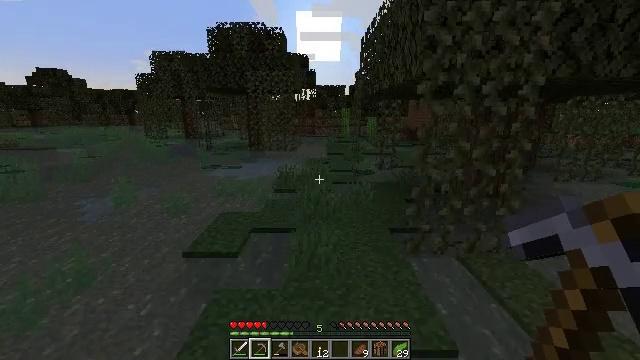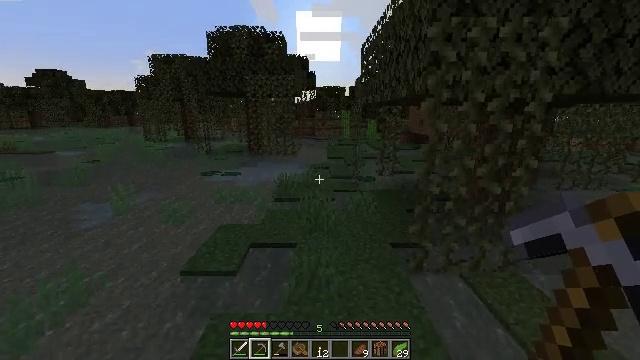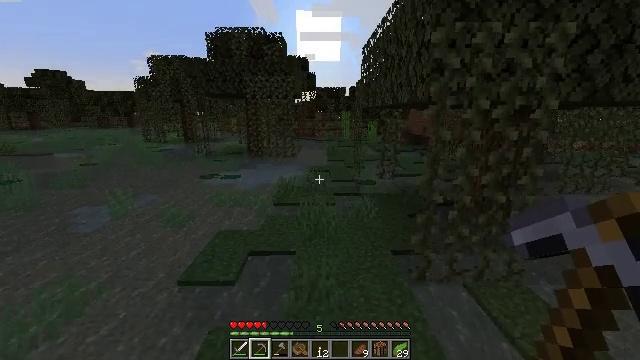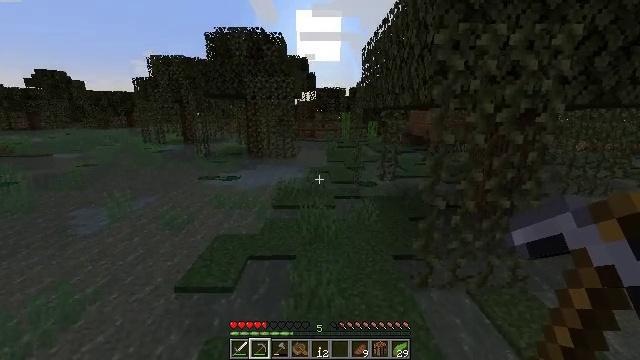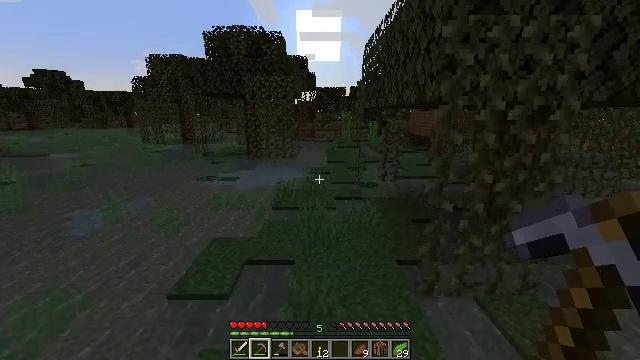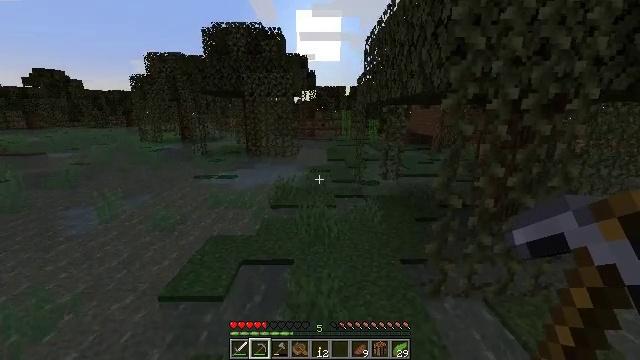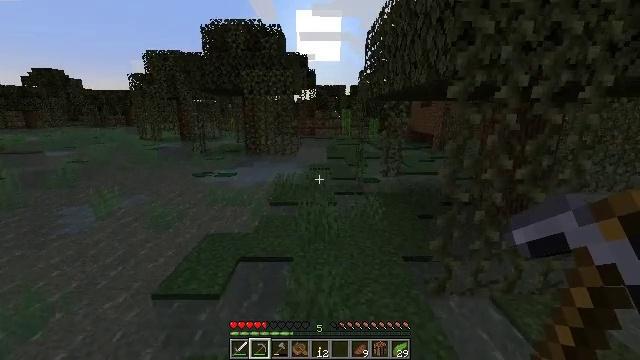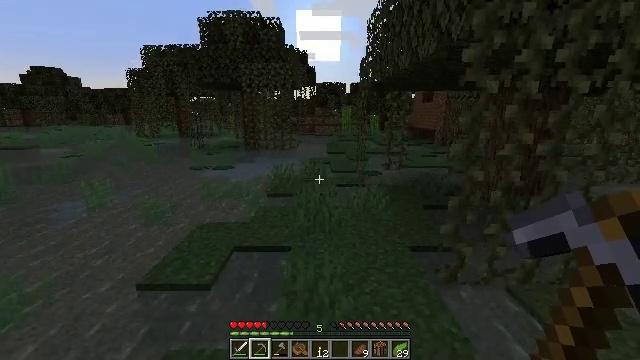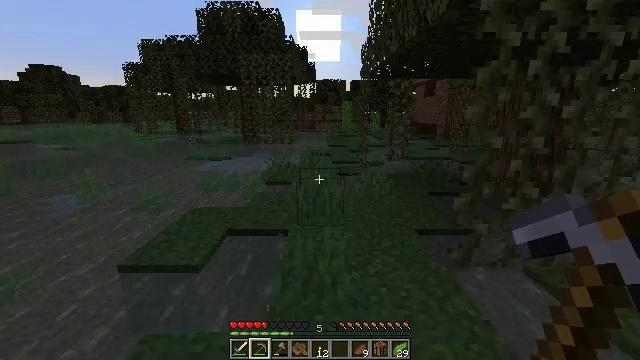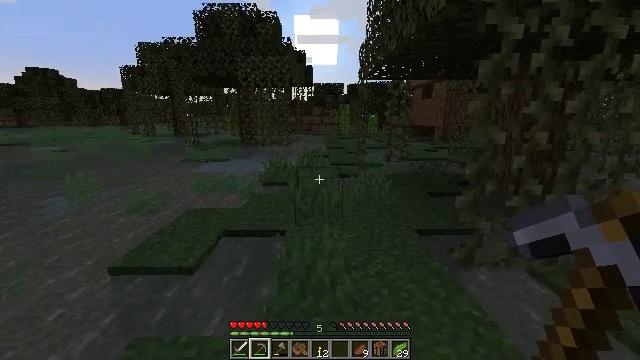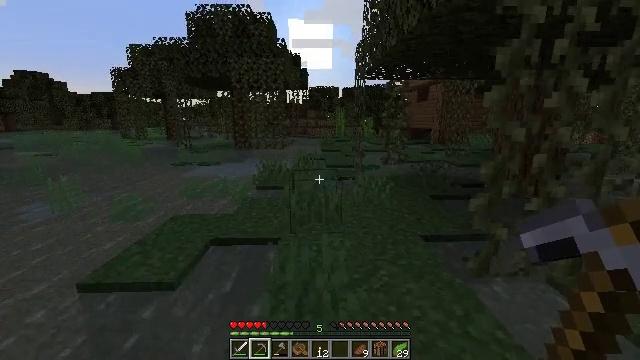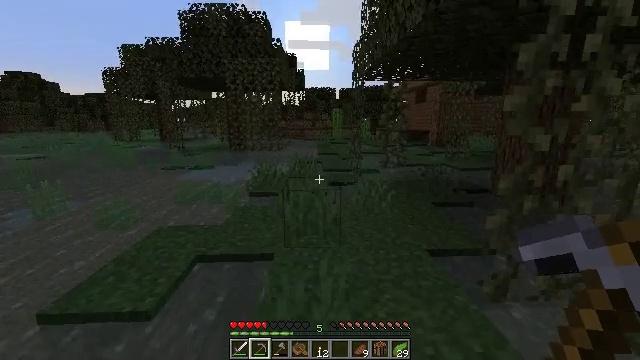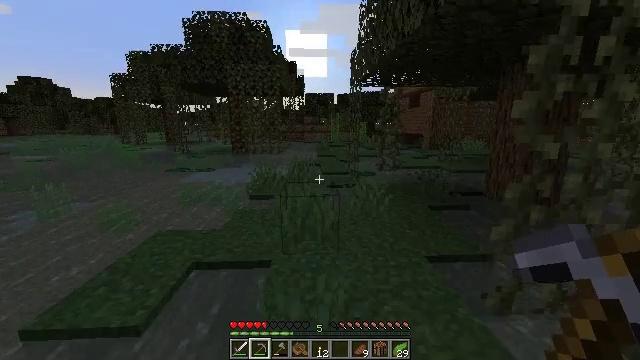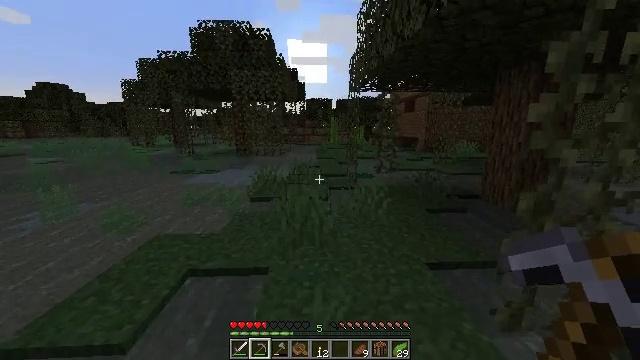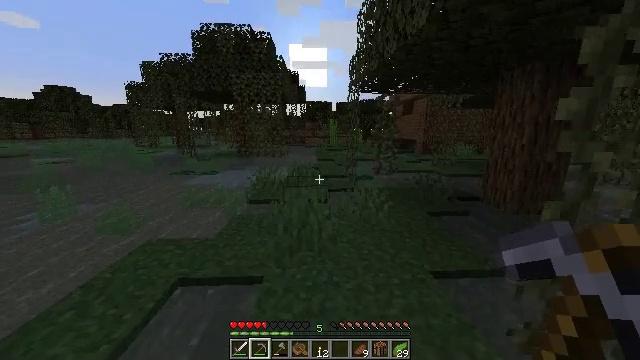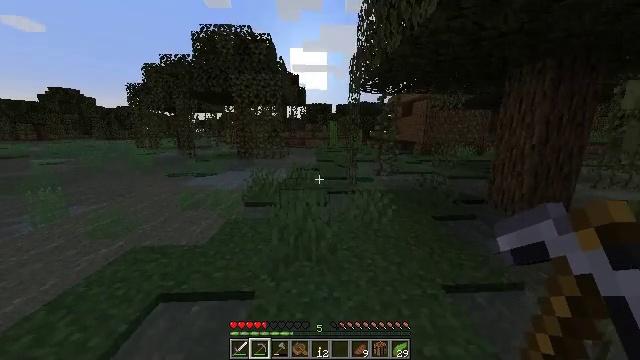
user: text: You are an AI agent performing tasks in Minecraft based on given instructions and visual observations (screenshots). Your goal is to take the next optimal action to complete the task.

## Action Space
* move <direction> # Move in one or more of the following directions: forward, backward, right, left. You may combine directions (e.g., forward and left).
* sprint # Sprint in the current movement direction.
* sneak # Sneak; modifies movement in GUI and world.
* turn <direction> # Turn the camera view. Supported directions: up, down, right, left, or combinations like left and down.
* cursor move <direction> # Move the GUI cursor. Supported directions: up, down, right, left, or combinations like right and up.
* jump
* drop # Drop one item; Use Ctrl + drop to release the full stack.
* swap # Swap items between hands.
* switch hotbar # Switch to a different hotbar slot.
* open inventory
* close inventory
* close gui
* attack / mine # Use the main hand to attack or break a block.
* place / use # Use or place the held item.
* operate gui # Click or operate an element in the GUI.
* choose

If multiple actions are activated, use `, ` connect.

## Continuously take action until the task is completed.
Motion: motion action
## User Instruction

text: Collect the potted red mushroom.
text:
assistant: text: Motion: move forward, jump
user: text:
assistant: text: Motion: move forward
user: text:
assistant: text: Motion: move forward
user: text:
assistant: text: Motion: move forward
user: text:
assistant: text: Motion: move forward
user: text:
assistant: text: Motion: move forward
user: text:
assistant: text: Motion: move forward
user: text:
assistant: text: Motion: move forward
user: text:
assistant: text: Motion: move forward
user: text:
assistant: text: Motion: move forward, turn right
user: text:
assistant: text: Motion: move forward, sprint
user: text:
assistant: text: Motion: move forward, sprint
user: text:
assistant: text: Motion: move forward, sprint
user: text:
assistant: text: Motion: move forward, sprint
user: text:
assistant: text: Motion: move forward, sprint
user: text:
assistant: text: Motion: move forward, sprint
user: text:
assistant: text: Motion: move forward, sprint
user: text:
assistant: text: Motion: move forward, sprint
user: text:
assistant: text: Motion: move forward, sprint
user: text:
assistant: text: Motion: move forward, sprint
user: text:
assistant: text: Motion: move forward, sprint
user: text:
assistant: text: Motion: move forward, sprint
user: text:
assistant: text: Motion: move forward, sprint
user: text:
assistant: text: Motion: move forward, sprint
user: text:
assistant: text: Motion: move forward, sprint
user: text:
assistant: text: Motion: move forward, sprint
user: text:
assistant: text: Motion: move forward, sprint
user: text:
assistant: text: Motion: move forward, sprint
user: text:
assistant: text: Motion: move forward
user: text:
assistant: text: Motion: move forward, jump